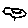
Label: bird